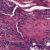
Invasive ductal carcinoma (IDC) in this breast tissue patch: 0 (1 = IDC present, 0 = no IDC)